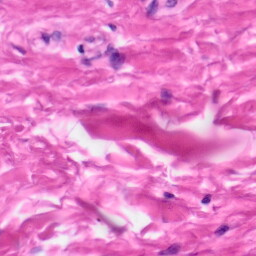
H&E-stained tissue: Skin